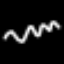
Label: squiggle